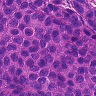
Metastatic tissue present: yes